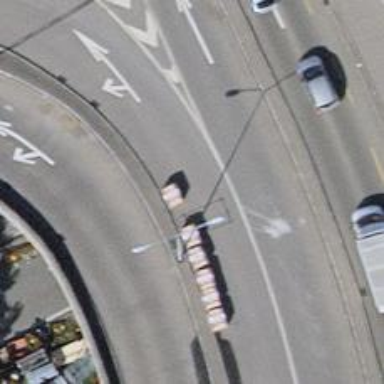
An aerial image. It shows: Bridge with asphalt surface. It is part of the trunk link highway.